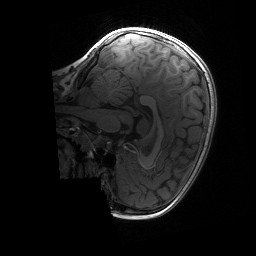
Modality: T1w
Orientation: sagittal
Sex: male
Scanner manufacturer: siemens
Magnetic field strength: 3 T
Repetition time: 1.9 s
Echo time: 0.00243 s